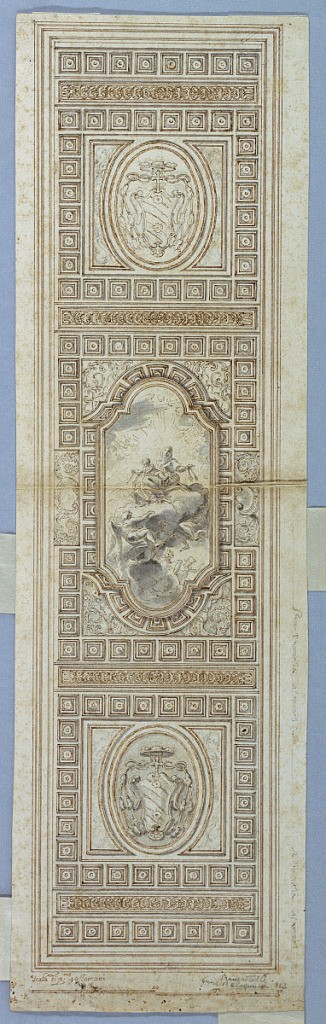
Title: Project for a Church Ceiling
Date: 1675–1700
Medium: Black crayon, pen and ink, brush and watercolor on paper
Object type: Drawing
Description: Ceiling divided into three scenes framed with coffers. At center, within a lobed cartouche, is the Virgin and Christ Child with a glory of angels. Two oval panels show cardinal coat-of-arms.